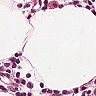
Metastatic tissue present: no